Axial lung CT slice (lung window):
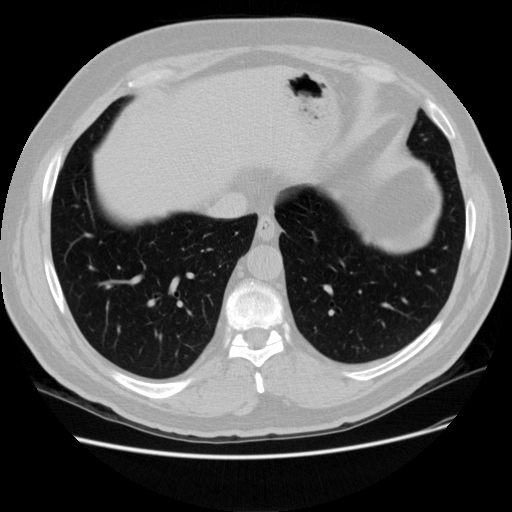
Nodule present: no